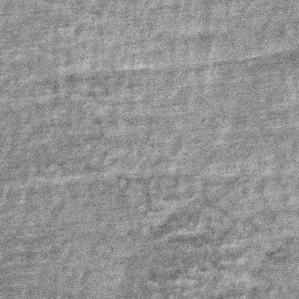
Label: frost